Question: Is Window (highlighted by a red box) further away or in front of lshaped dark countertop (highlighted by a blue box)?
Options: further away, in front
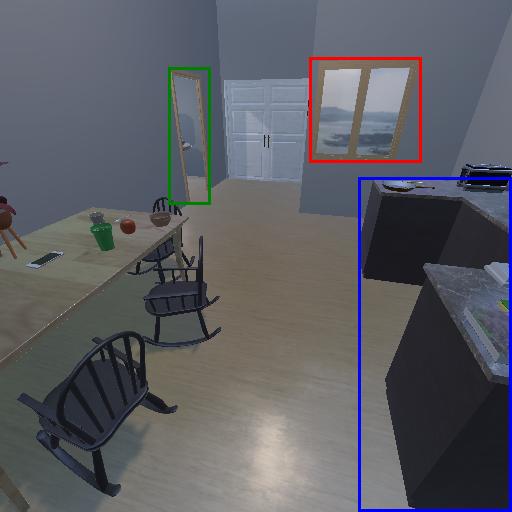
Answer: further away